Field crop: maize
Growth stage: 1
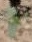
Species: datura